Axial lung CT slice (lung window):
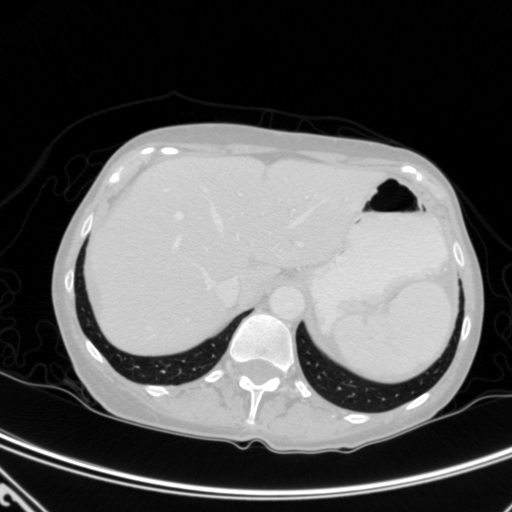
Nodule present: no